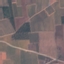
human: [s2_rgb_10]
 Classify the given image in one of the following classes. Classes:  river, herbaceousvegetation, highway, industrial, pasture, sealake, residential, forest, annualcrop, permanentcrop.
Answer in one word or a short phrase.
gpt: PermanentCrop